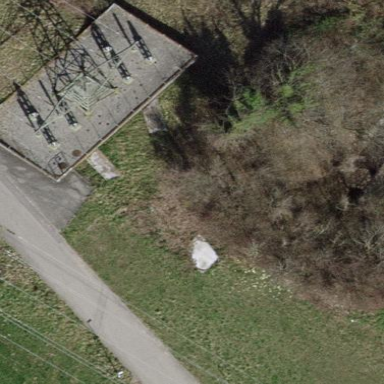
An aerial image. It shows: Power station.